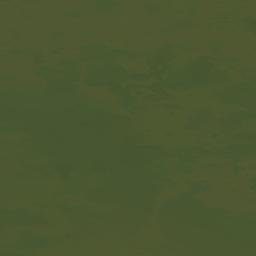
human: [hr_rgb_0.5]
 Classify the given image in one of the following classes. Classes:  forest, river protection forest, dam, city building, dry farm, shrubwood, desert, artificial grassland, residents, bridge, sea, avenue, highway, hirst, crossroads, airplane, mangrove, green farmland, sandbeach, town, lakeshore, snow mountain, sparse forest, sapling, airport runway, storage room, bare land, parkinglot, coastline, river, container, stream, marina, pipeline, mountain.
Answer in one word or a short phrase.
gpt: sea